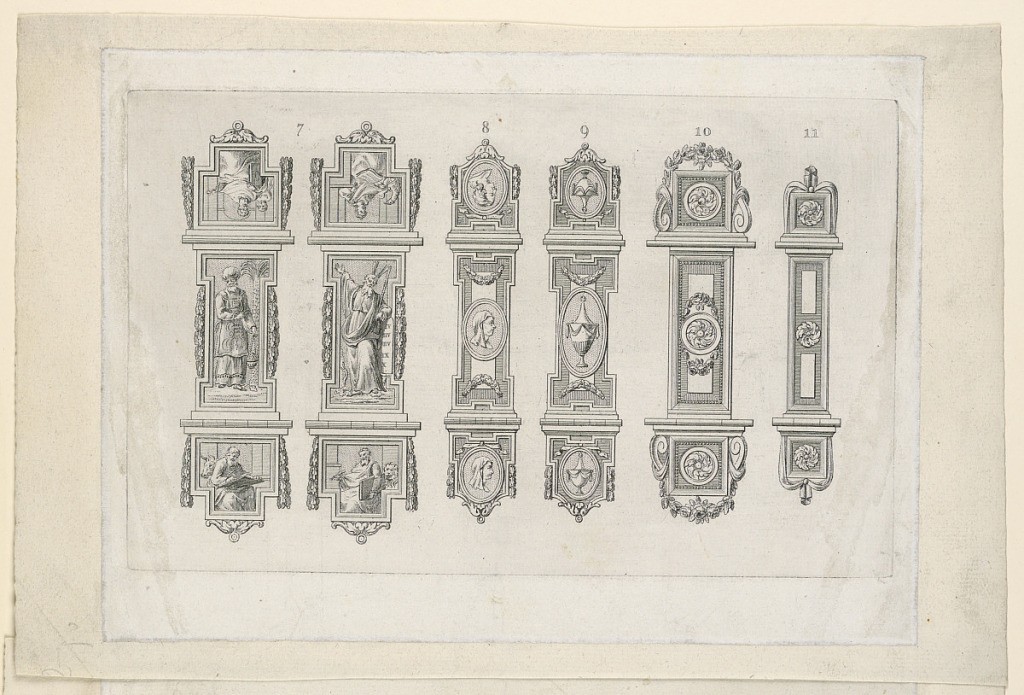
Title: Design for Six Metal Book Clasps
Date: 1780-1800
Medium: Engraving with etching on paper
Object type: Print
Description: The designs are numbered 7 to 11; the first two belonging together. They represent Aaron and Moses and the four Evangeslists. Design 8 includes three medallions with female heads. Design 9 shows three medallions with urns. Designs 10 and 11 include three rosettes each.